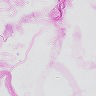
Metastatic tissue present: no